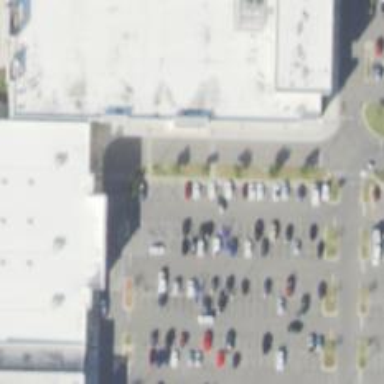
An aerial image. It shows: Parking space.